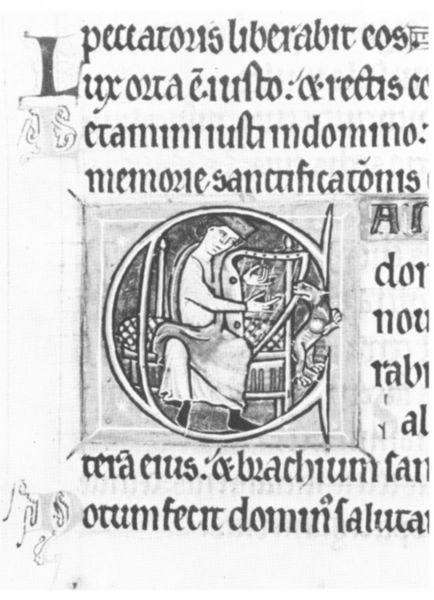
Titel: Iona Psalter
Institution: Edinburgh, National Library
Schlagwörter: kopf, mann, nackt, weiß, sitzen, finger, grau, hell, hut, marmor, schwarz, hund, tier, ornament, falten, mensch, stein, bild, hände, instrument, kirche, gewand, haare, blatt, musik, musiker, gotik, krone, kreis, rund, füße, schrift, spielen, detail, bett, junge, buch, druck, druckgrafik, seite, text, buchstabe, buchstaben, mittelalter, löwe, harfe, sünde, miniatur, latein, tieger, tiger, buchmalerei, leierspieler, majuskel, sruck, manuskript, gedächtnis, theologie, sündigen, tractatus, gedöchtnis, mus8ik, knorf, menscv